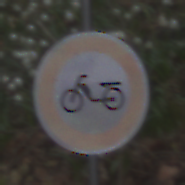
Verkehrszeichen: VerbotMofas
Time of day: MorningAfternoon
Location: Outdoor (Nature)
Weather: PartlyCloudy
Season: NotSpecified
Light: Natural